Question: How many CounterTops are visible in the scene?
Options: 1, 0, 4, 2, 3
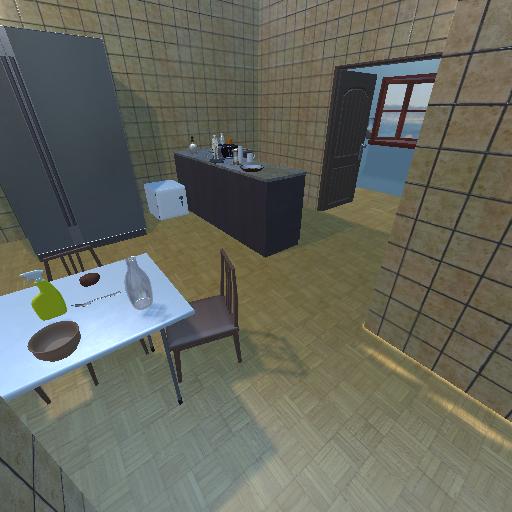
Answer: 1